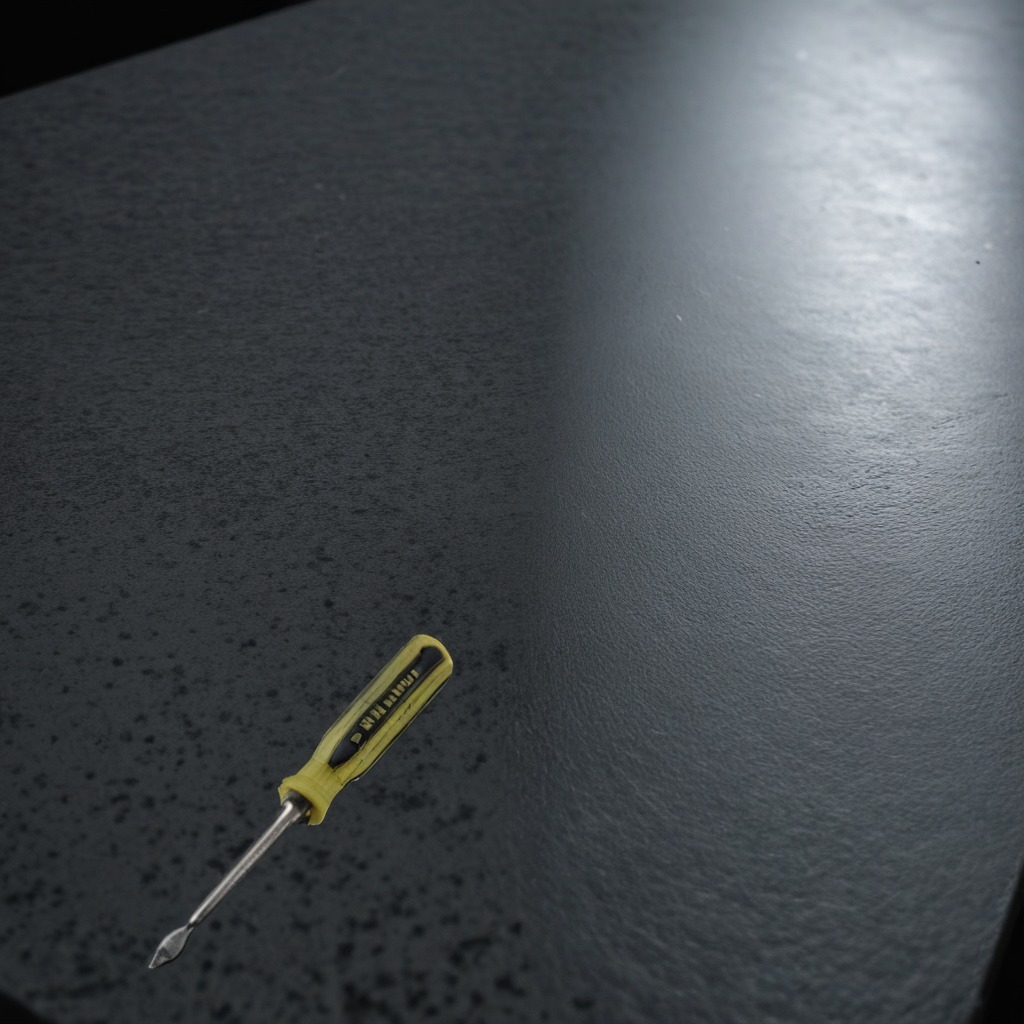
A screwdriver lies on the clean granite table inside a workshop at night.